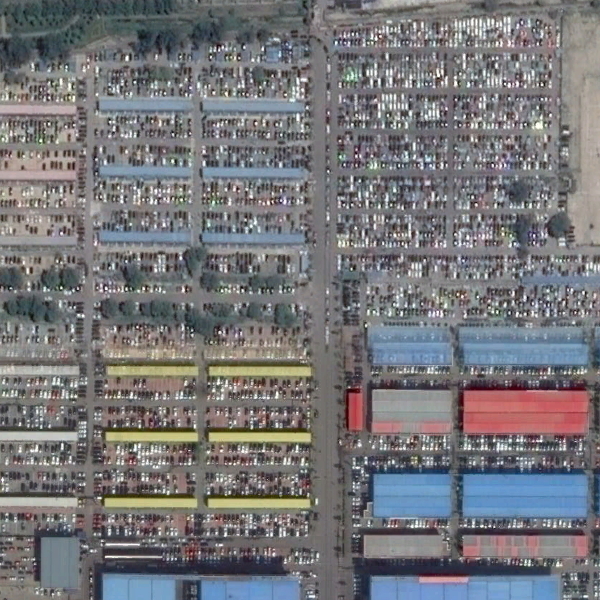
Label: Industrial